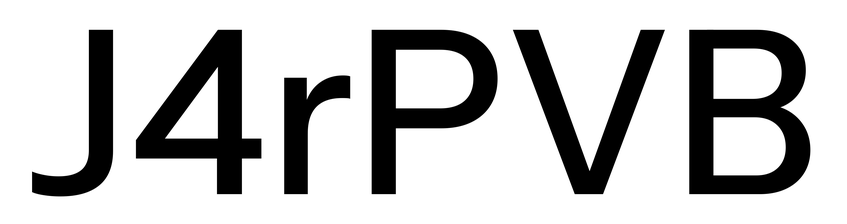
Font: InstrumentSans_Medium